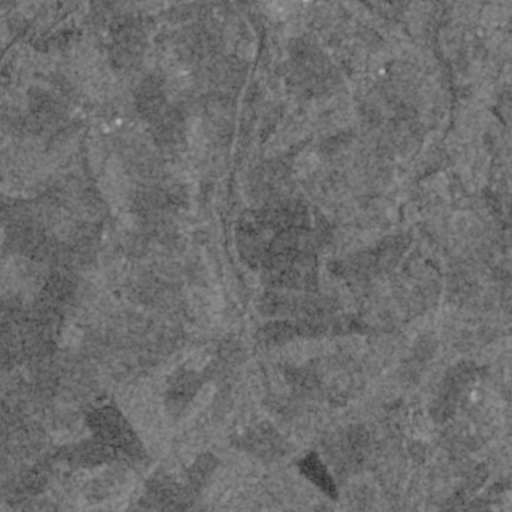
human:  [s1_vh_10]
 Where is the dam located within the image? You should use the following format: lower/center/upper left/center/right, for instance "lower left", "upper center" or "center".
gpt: The dam is located in the lower center of the image.
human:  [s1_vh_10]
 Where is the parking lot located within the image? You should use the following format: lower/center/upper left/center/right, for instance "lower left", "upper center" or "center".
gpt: The parking lot is located in the upper center of the image.
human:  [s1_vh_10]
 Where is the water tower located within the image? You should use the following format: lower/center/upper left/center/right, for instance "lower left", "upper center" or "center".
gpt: The water tower is located in the lower right of the image.
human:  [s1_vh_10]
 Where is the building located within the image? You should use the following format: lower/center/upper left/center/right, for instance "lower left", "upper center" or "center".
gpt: There is no building in the image.

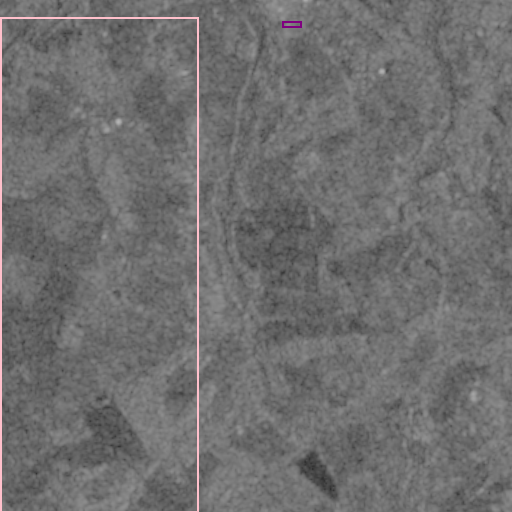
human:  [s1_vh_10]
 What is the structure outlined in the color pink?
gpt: The structure outlined in pink is a crop field.
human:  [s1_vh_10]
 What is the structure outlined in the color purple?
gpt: The structure outlined in purple is a park.
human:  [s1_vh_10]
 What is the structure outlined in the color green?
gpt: There is no green outline.